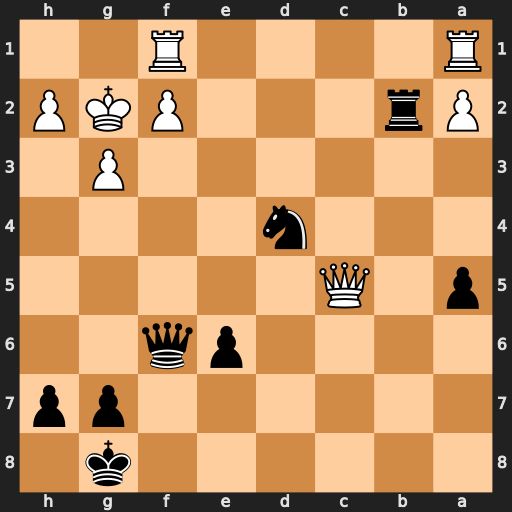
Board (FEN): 6k1/6pp/4pq2/p1Q5/3n4/6P1/Pr3PKP/R4R2
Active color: b
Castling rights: -
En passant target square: -
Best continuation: Qf3+ Kh3 Rb5 Qxd4 Rh5+